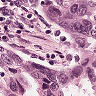
Metastatic tissue present: yes